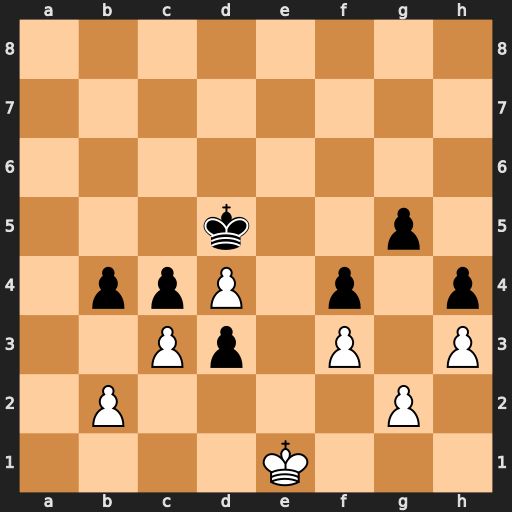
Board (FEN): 8/8/8/3k2p1/1ppP1p1p/2Pp1P1P/1P4P1/4K3
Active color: w
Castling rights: -
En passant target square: -
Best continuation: cxb4 Kxd4 Kd2 Ke5 b3